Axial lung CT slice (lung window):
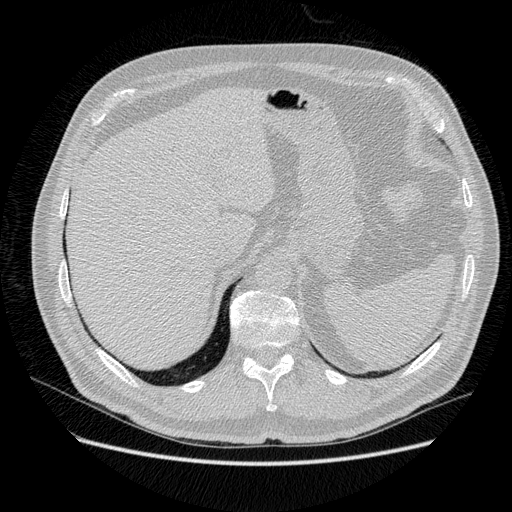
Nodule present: no